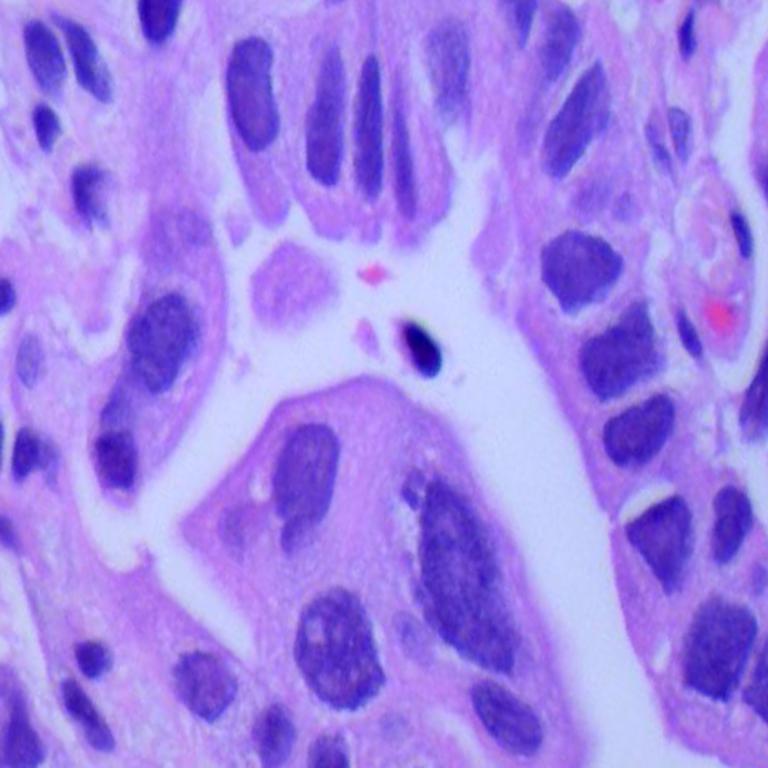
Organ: lung
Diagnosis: adenocarcinomas